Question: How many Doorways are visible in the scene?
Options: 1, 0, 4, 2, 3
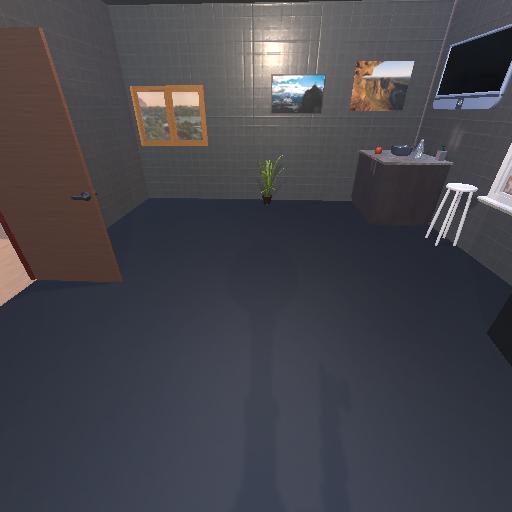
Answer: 1